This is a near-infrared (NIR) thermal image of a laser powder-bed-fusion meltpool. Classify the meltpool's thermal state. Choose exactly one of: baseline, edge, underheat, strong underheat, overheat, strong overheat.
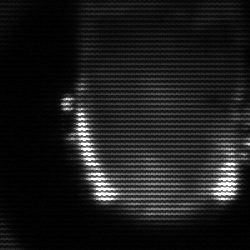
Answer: baseline